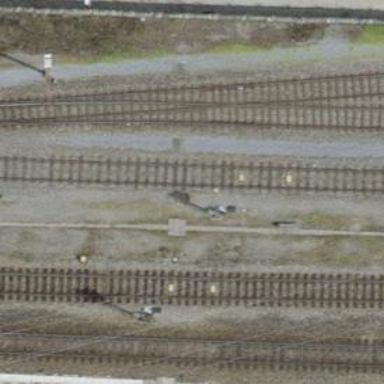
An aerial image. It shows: Railway signal.